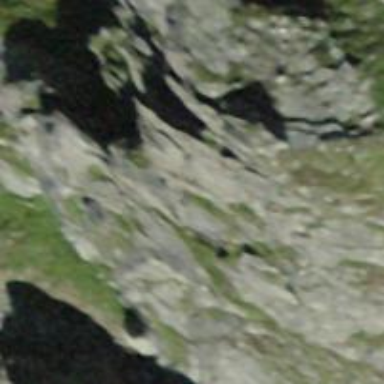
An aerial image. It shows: Cliff in nature.